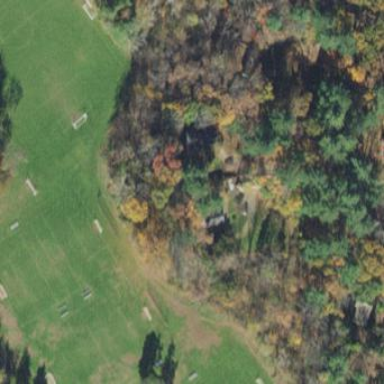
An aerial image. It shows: Soccer pitch for leisure land activities.